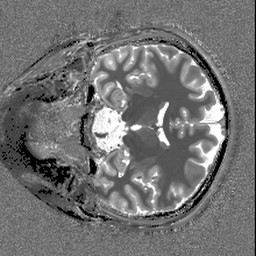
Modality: MP2RAGE
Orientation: coronal
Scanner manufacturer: siemens
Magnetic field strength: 6.98 T
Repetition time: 4.73 s
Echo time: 0.00191 s